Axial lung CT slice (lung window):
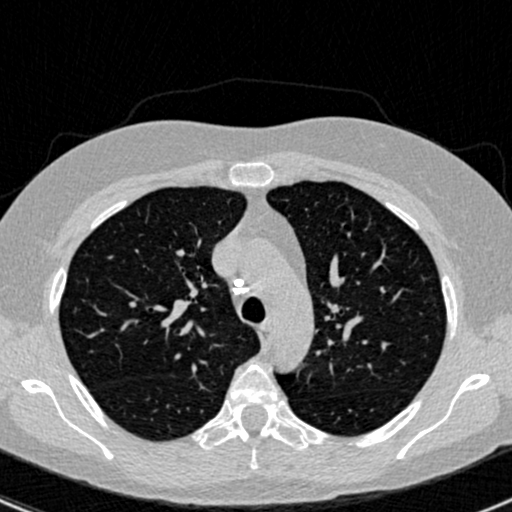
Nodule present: no